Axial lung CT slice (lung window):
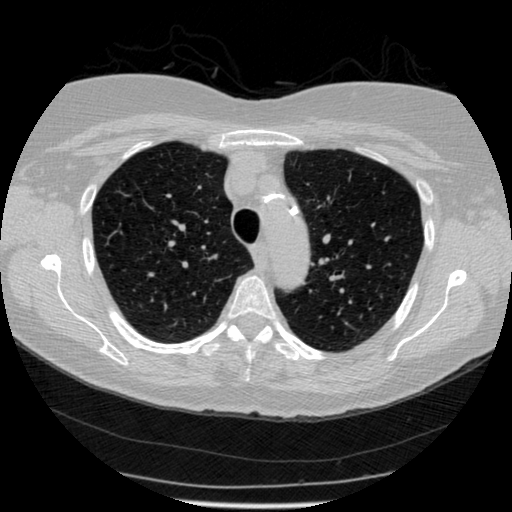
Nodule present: no